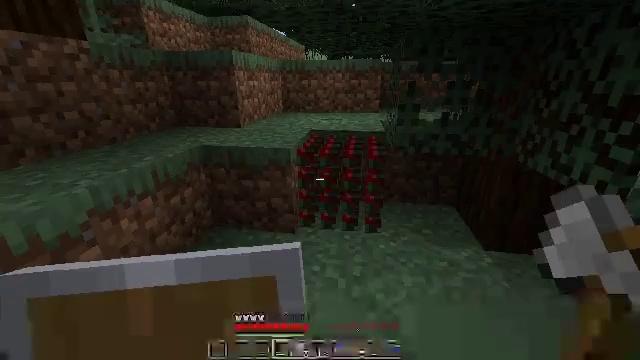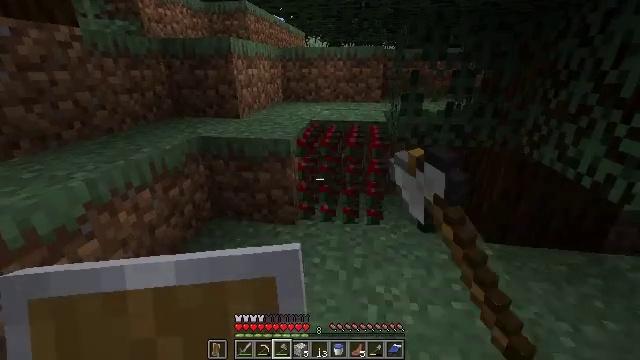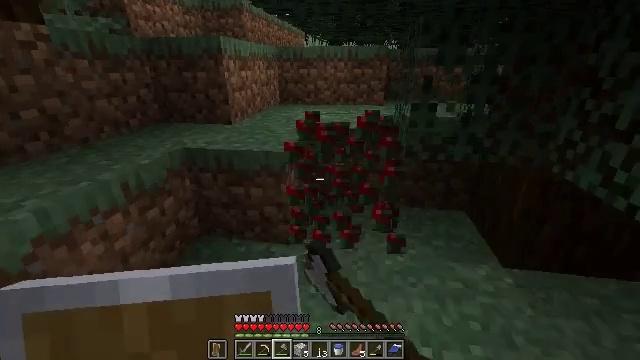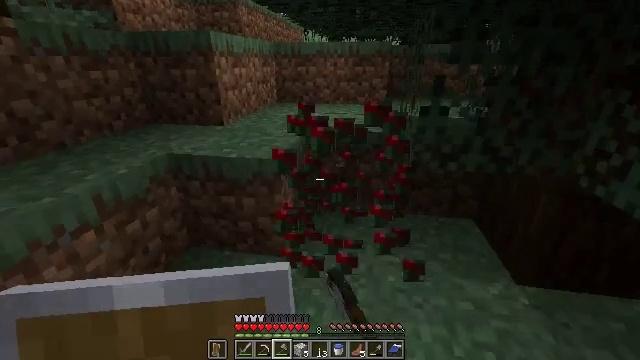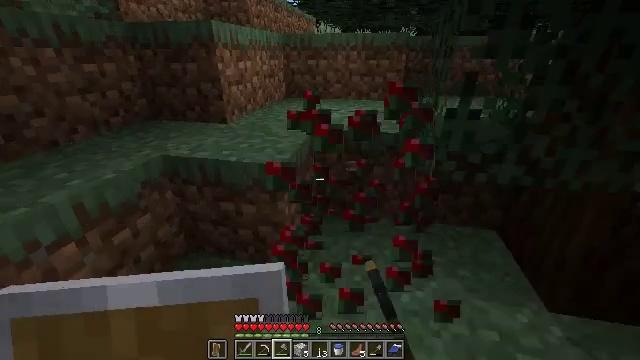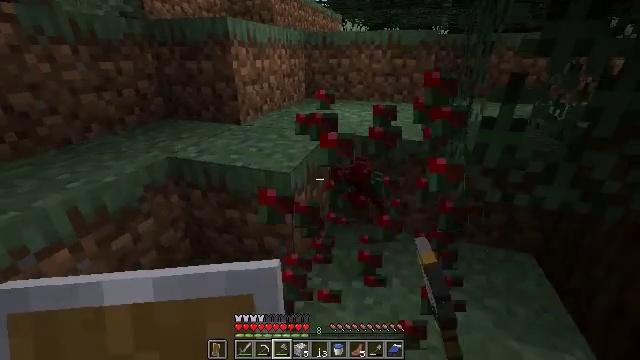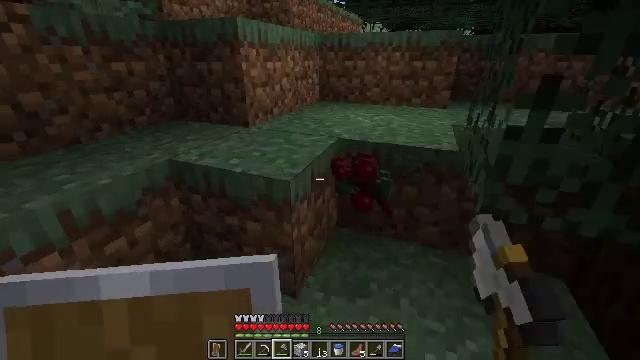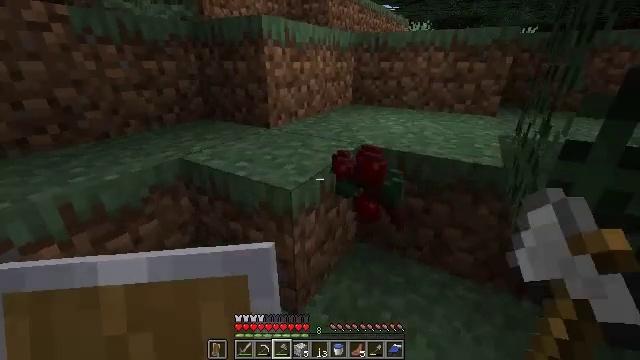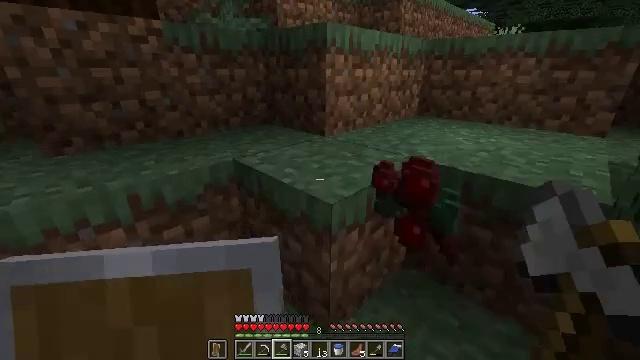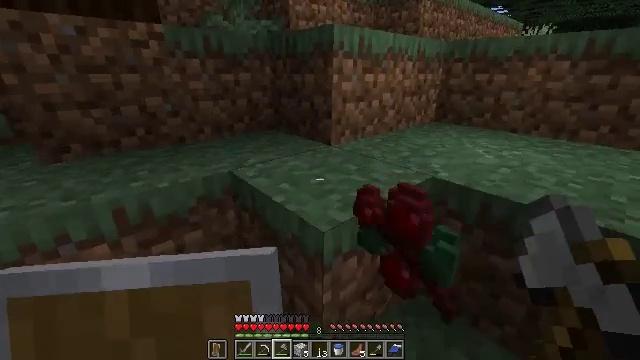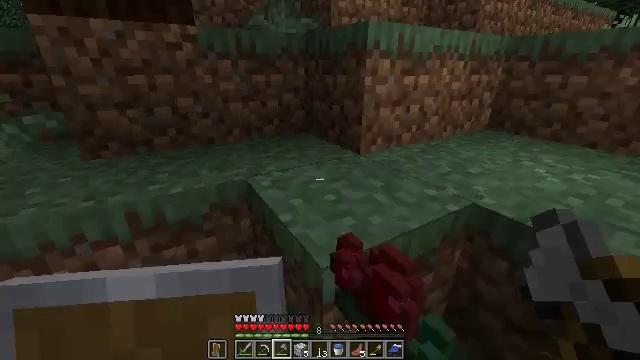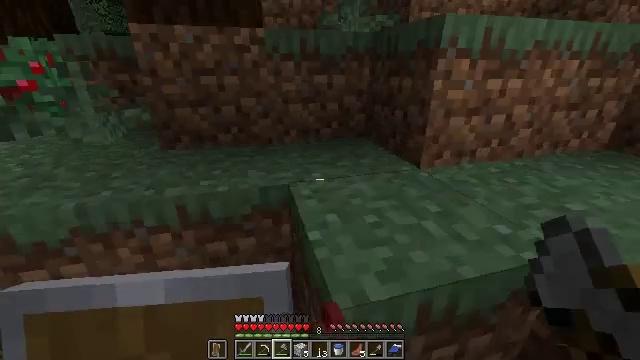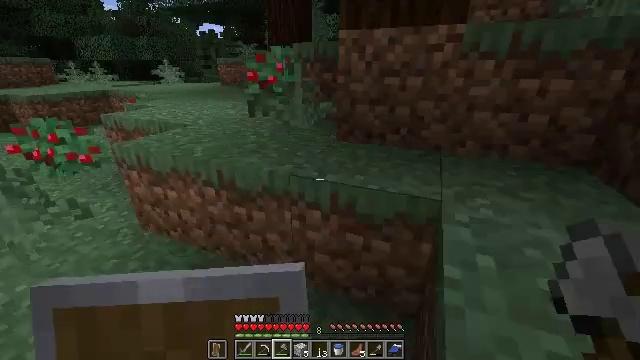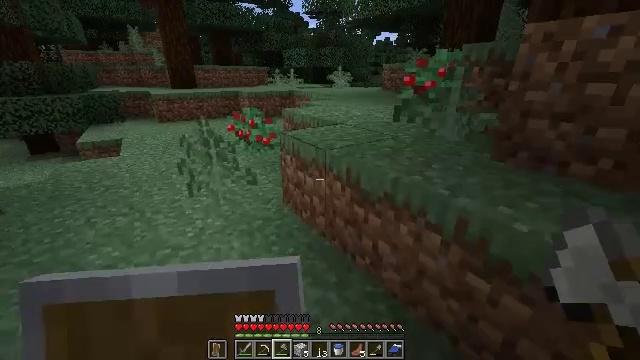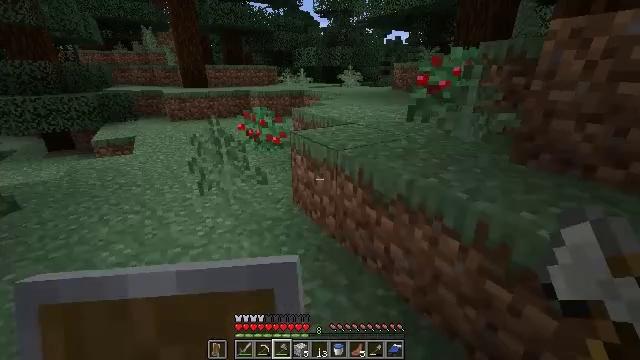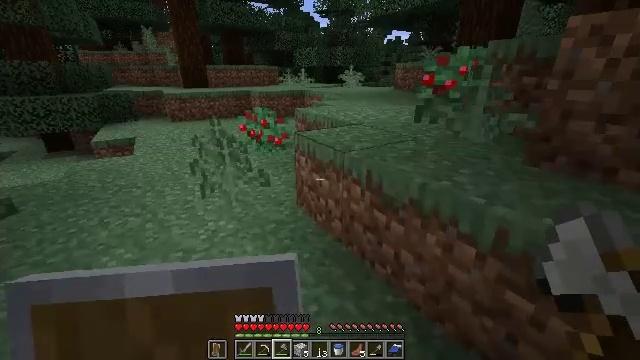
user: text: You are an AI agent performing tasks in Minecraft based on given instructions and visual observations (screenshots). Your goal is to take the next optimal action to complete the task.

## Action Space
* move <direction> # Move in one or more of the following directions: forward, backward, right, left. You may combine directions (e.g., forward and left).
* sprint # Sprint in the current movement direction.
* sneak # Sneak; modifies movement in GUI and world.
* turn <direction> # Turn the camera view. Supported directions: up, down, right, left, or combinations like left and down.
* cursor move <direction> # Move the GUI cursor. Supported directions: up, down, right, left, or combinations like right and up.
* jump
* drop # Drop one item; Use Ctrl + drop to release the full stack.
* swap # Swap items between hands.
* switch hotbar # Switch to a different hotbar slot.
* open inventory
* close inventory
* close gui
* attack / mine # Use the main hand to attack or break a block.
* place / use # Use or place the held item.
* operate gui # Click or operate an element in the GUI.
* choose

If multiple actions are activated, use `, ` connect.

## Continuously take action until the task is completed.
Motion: motion action
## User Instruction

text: Gather sweet berries from the bush.
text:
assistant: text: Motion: move forward, turn down, attack / mine
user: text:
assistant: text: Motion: move forward
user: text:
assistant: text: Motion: move forward
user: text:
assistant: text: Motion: move forward, turn left and down
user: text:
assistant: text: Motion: move forward and move right, turn left
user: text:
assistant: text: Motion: move forward and move right, turn left
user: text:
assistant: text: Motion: move forward and move right, turn left
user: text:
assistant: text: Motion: move forward, turn left and up
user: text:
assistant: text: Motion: move forward and move right, turn left
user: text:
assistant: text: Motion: move forward and move right, turn left
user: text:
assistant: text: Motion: move forward and move right, turn left
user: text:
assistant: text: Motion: move forward and move right, turn left
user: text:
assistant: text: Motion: move forward and move left, turn left and up
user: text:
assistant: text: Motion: move forward and move left, turn left
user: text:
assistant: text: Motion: move forward and move left
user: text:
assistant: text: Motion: move forward
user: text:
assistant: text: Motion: move forward
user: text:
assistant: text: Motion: move forward, turn left
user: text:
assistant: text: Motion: move forward
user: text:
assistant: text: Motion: move forward, turn left and up
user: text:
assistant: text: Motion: move forward, turn left and up
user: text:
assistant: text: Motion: move forward, turn left and up
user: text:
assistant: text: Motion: move forward, turn left
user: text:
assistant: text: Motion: move forward, turn left and down
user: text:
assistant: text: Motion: move forward, turn down
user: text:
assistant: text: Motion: move forward
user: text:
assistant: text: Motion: move forward, attack / mine
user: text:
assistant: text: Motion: move forward, turn right, attack / mine
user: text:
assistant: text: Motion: move forward
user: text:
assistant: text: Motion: move forward